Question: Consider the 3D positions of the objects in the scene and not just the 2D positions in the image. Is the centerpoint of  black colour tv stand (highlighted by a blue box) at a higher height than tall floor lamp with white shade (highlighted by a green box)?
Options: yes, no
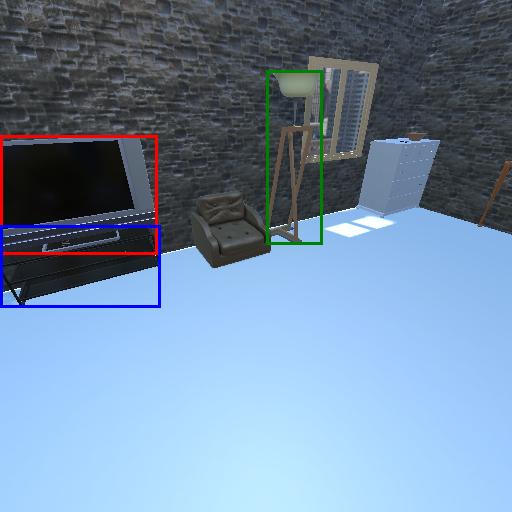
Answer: yes